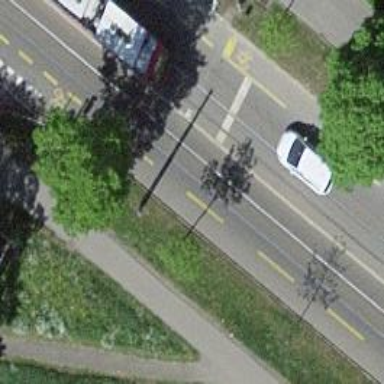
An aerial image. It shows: Avenue lined with trees.